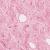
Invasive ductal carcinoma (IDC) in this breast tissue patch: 0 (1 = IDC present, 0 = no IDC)